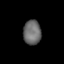
Tissue: lung
Cell type: Fibroblasts
Senescence score: 0.2436
Nuclear area (px): 425
Mean DAPI intensity: 106.525